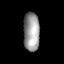
Tissue: skin
Cell type: Epithelial cells
Senescence score: 0.273
Nuclear area (px): 619
Mean DAPI intensity: 151.606